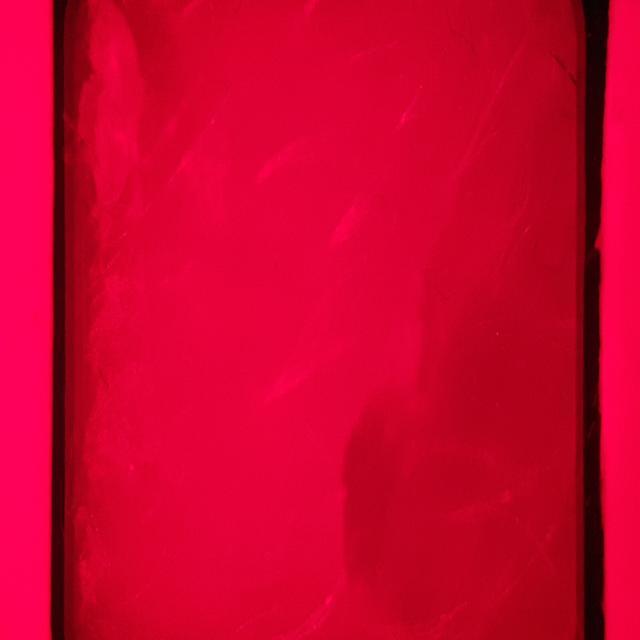
Canine fungal skin infection — characterized by alopecia, scaling, crusting, and circular lesions. Common agents include Malassezia and Candida species.